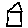
Label: house